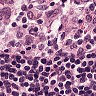
Metastatic tissue present: no